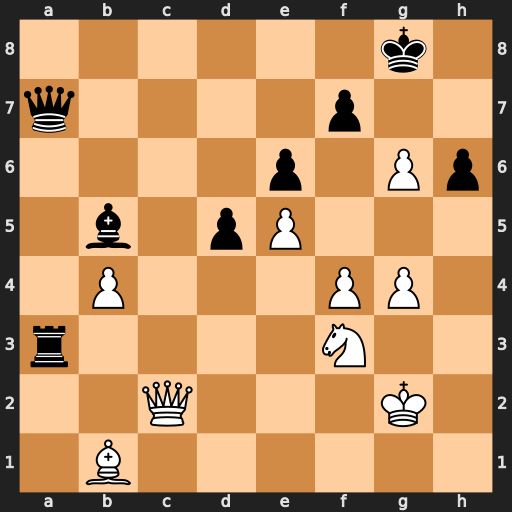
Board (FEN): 6k1/q4p2/4p1Pp/1b1pP3/1P3PP1/r4N2/2Q3K1/1B6
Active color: w
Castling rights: -
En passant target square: -
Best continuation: Qc8+ Kg7 f5 exf5 gxf5 fxg6 f6+